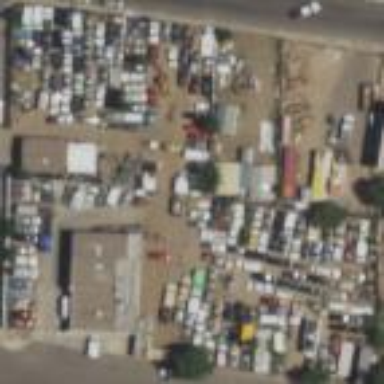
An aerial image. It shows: Scrap yard located in industrial area.